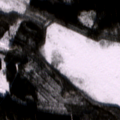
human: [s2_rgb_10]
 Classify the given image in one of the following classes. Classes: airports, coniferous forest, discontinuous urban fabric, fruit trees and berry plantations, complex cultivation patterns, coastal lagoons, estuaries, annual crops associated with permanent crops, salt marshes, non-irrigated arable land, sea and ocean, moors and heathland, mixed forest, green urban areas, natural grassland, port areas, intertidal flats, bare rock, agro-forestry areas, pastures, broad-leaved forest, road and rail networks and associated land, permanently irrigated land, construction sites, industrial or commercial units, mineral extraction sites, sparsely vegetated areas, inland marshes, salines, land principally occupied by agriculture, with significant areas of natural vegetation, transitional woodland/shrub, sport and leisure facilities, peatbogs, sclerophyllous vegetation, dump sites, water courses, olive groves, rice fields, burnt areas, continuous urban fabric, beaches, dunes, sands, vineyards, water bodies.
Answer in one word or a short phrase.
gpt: coniferous forest, mixed forest, transitional woodland/shrub, peatbogs